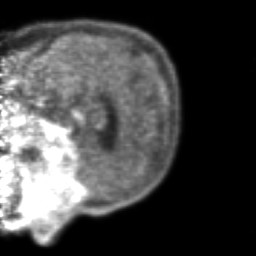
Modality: PET
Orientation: sagittal
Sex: male
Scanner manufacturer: ge